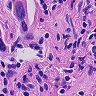
Metastatic tissue present: yes